Question: I have an issue in regards the alignment of the marquee. You can see it here : www.vrobal.com Its not middle and sticking too close to the edge of the div.

I tried to use vertical-align:middle for the div, i tried to use margin-top:-10px and some other methods but they are not working fine. Any suggestion?
'''
<div style=" padding:0px;">
<marquee direction="left" style="padding:0px; background:#2c74a6; height:40px; marging:0px;"><h2><span style="color:#000000">INNOVATION | IMPROVISATION | IMPLEMENTATION&nbsp;&nbsp;&nbsp;&nbsp;&nbsp;&nbsp;&nbsp;&nbsp;&nbsp;&nbsp;&nbsp;&nbsp;&nbsp;&nbsp;&nbsp;&nbsp;&nbsp;&nbsp;&nbsp;&nbsp;&nbsp;&nbsp;&nbsp;&nbsp;&nbsp;&nbsp;&nbsp;&nbsp;&nbsp;&nbsp;&nbsp;&nbsp;&nbsp;&nbsp;&nbsp;&nbsp;&nbsp;&nbsp;&nbsp;&nbsp;&nbsp;&nbsp;&nbsp;&nbsp;&nbsp;&nbsp;&nbsp;&nbsp;&nbsp;&nbsp;&nbsp;&nbsp;&nbsp;&nbsp;&nbsp;&nbsp;&nbsp;&nbsp;&nbsp;&nbsp;&nbsp;&nbsp;&nbsp;&nbsp;&nbsp;&nbsp;&nbsp;&nbsp;&nbsp;&nbsp;&nbsp;&nbsp;&nbsp;&nbsp;&nbsp;&nbsp;&nbsp;&nbsp;&nbsp;&nbsp;&nbsp;&nbsp;&nbsp;&nbsp;&nbsp;&nbsp;&nbsp;&nbsp;&nbsp;&nbsp;&nbsp;&nbsp;&nbsp;&nbsp;&nbsp;&nbsp;&nbsp;&nbsp;&nbsp;&nbsp;&nbsp;&nbsp;&nbsp;&nbsp;&nbsp;&nbsp;&nbsp;&nbsp;&nbsp;&nbsp;&nbsp;&nbsp;&nbsp;&nbsp;&nbsp;&nbsp;&nbsp;&nbsp;&nbsp;&nbsp;&nbsp;&nbsp;&nbsp;&nbsp;&nbsp;&nbsp;&nbsp;&nbsp;&nbsp;&nbsp;&nbsp;&nbsp;&nbsp;&nbsp;&nbsp;&nbsp;&nbsp;&nbsp;&nbsp;&nbsp;&nbsp;&nbsp;&nbsp;&nbsp;&nbsp;&nbsp;&nbsp;&nbsp;&nbsp;&nbsp;&nbsp;&nbsp;&nbsp;&nbsp;&nbsp;&nbsp;&nbsp;&nbsp;&nbsp;&nbsp;&nbsp;&nbsp;&nbsp;&nbsp;&nbsp;&nbsp;&nbsp;&nbsp;&nbsp;&nbsp;&nbsp;&nbsp;&nbsp;&nbsp;&nbsp;&nbsp;&nbsp;&nbsp;&nbsp;&nbsp;VICTORY TO GLOBAL RECYLING</span></h2></marquee></div>
'''
P.S: The "&nbsp" is there to space out the 2 sentences as I need to show 2 different sentence coming out when the other is gone on the same marquee.
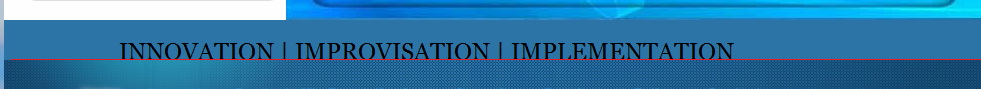
Answer: Here can do it like this
'''
<div style=" padding:0px;">
<marquee direction="left" style="padding:0px; background:#2c74a6; height:40px; marging:0px;">
<span class="text">INNOVATION | IMPROVISATION | IMPLEMENTATION | VICTORY TO GLOBAL RECYLING</span></marquee></div>
'''
'''
.text {
display: inline-block;
margin-top: 8px;
color: #000000;
}
'''
I recommend to you remove '<h2>' and set your '<span>' to 'display: inline-block' and then with margin you can center it.